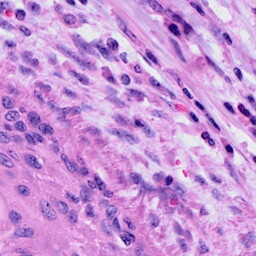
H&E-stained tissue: Cervix